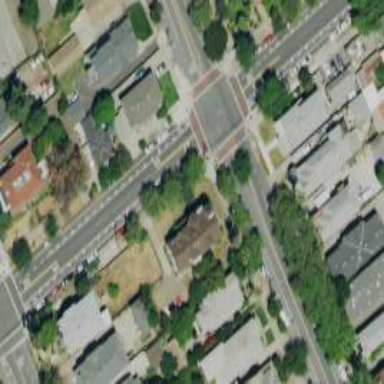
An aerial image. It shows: Marked footway crossing with lines.